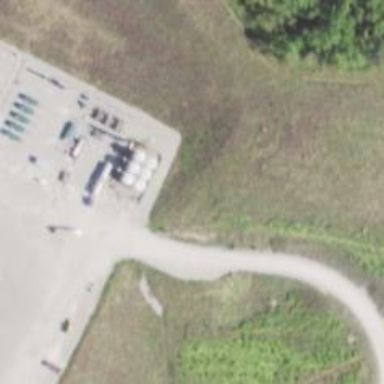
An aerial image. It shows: Storage tank with man-made structure.